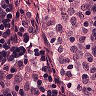
Metastatic tissue present: no